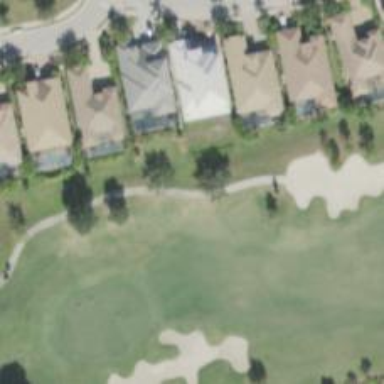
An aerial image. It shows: Golf cartpath that is also road path.